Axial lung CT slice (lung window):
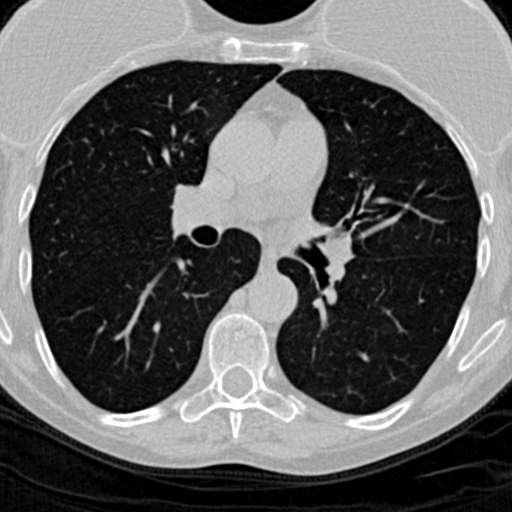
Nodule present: no